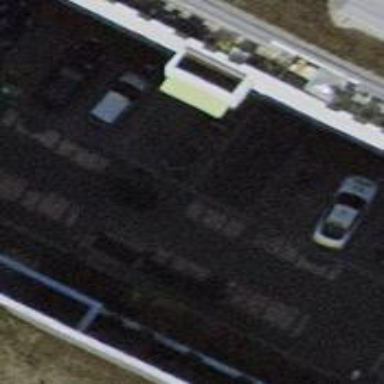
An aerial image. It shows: Bollard barrier.